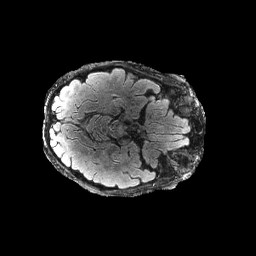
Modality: FLAIR
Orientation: axial
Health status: ill
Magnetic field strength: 3 T